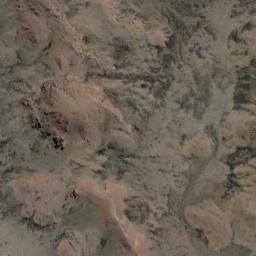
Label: desert